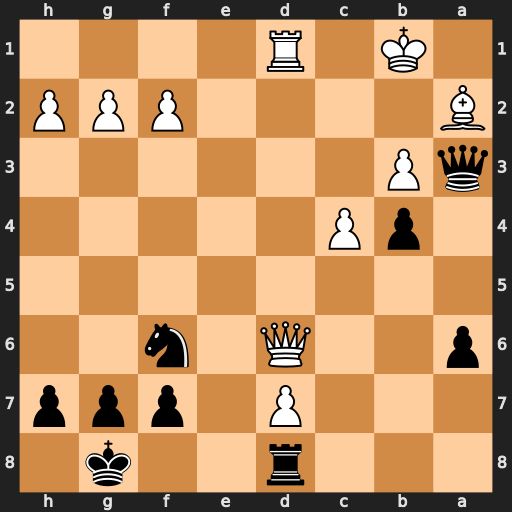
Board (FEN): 3r2k1/3P1ppp/p2Q1n2/8/1pP5/qP6/B4PPP/1K1R4
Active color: b
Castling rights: -
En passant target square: -
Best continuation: Ne4 Rd3 Nxd6